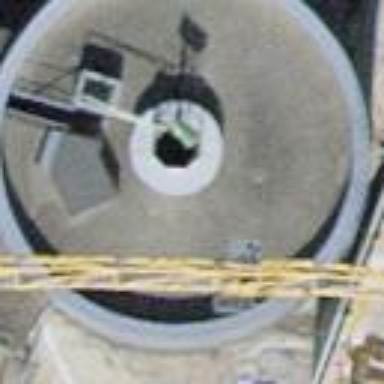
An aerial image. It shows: Storage tank building.